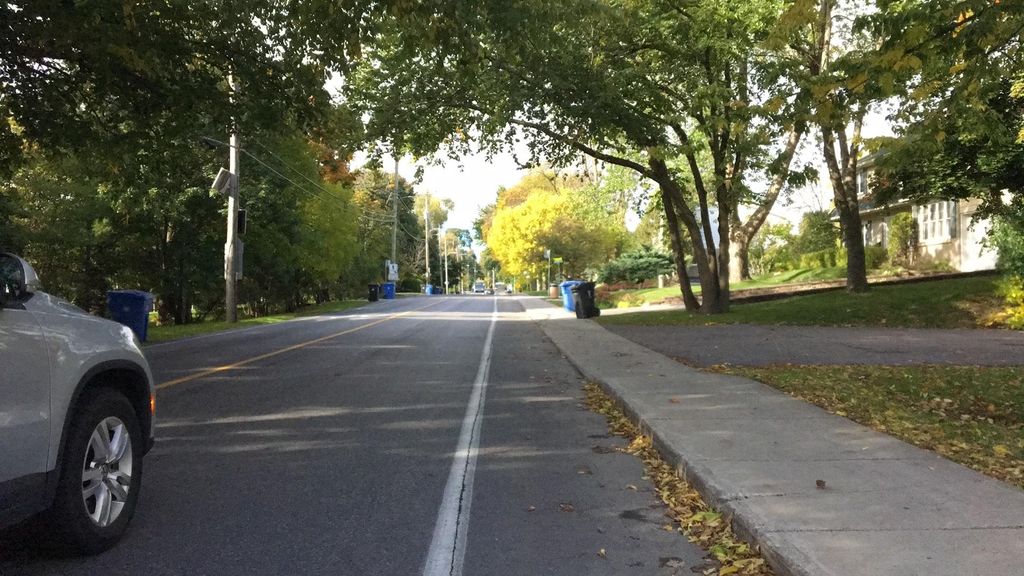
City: montreal